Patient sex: F
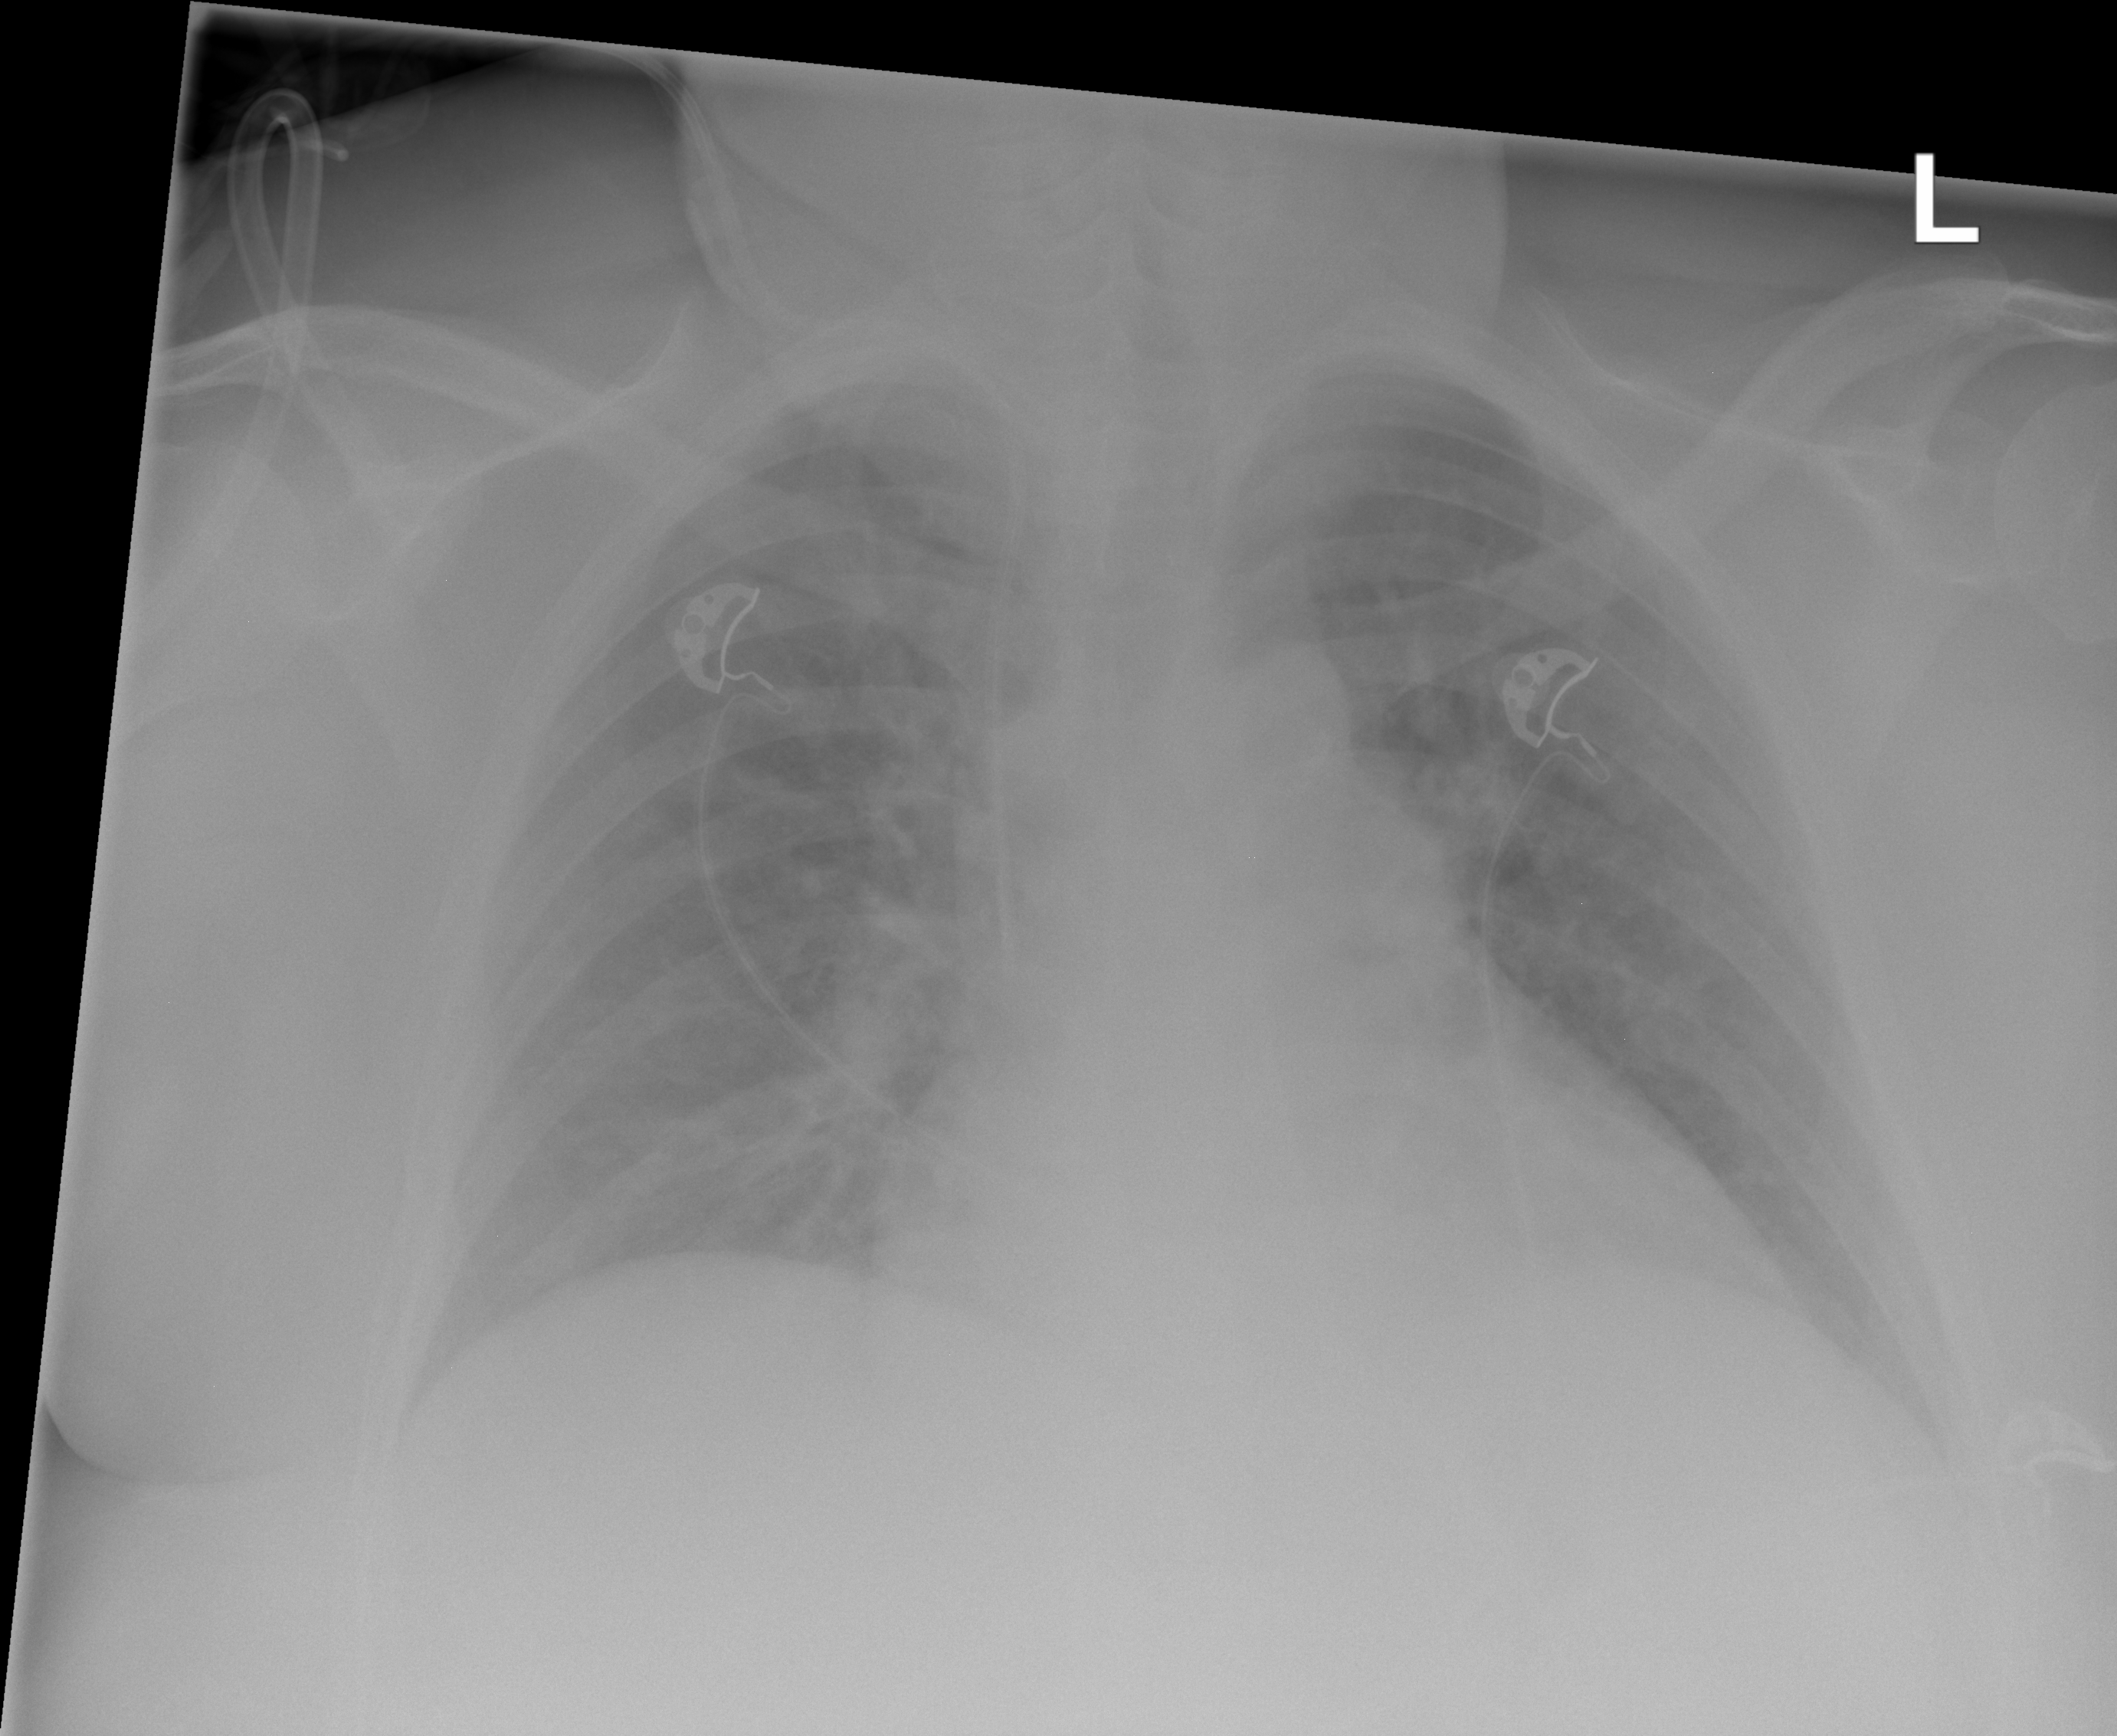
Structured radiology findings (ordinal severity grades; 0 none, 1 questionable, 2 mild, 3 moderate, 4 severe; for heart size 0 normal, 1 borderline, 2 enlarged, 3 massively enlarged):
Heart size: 2
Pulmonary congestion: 2
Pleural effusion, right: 0
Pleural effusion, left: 0
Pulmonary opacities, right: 2
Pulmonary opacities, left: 0
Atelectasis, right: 2
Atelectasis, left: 0